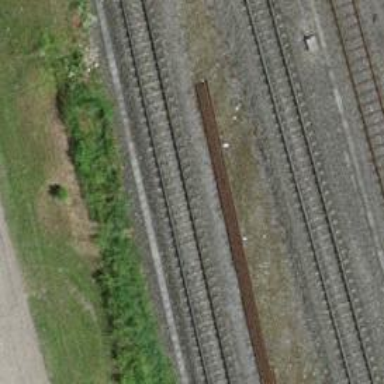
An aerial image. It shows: Single-track electrified railway with contact line.